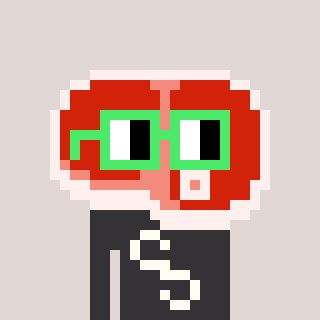
a pixel art character with square light green glasses, a steak-shaped head and a grayscale-colored body on a warm background